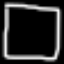
Label: square